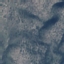
Land use / land cover: HerbaceousVegetation